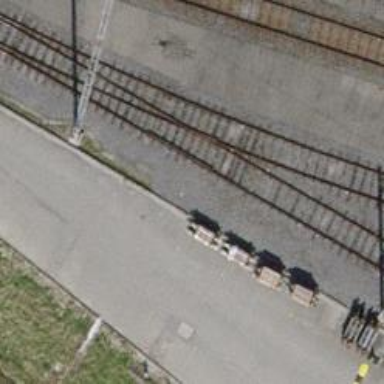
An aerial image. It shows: Rail yard with electrified contact lines for railway operations.